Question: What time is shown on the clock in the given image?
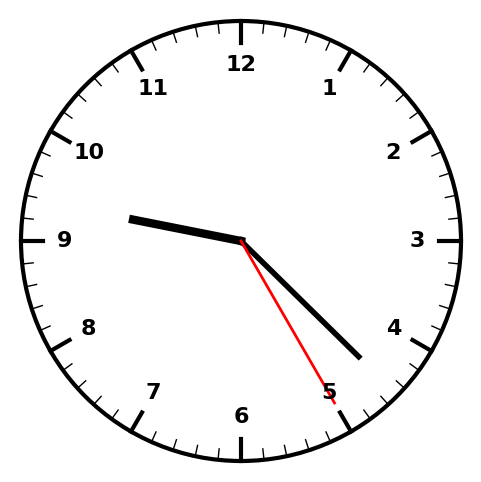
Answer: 09:22:25